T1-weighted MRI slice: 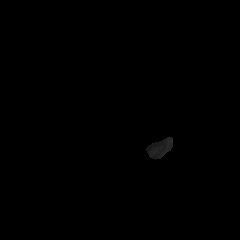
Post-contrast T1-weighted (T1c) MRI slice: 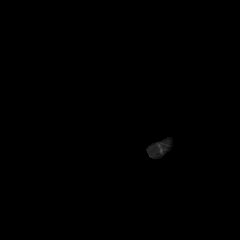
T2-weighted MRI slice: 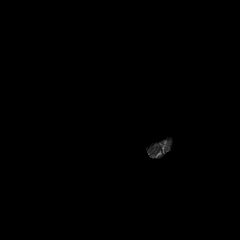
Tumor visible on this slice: no